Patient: sex F, age 36
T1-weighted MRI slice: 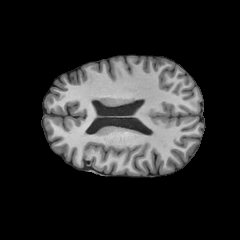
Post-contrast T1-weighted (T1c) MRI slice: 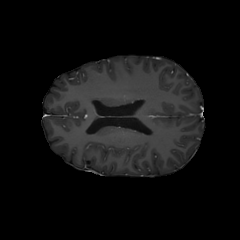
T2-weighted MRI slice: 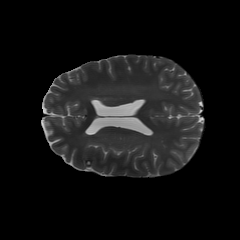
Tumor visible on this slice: no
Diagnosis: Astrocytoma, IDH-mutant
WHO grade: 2